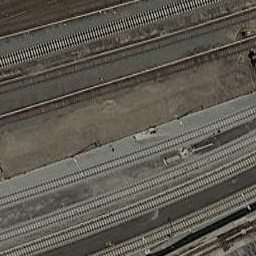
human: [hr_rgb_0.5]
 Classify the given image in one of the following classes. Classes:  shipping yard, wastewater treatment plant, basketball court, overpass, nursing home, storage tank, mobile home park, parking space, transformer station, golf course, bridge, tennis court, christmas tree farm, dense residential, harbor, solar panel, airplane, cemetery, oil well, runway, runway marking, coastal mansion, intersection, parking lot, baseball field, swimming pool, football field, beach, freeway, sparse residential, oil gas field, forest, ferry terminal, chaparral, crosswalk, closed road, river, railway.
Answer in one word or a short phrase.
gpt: railway